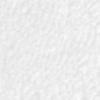
Label: no_change